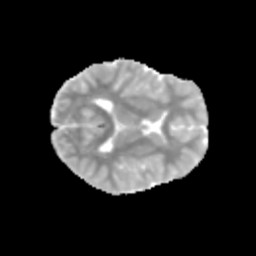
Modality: MD
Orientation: axial
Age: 12
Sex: female
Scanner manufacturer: siemens
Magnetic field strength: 3 T
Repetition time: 3.8 s
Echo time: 0.07 s